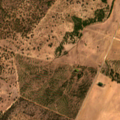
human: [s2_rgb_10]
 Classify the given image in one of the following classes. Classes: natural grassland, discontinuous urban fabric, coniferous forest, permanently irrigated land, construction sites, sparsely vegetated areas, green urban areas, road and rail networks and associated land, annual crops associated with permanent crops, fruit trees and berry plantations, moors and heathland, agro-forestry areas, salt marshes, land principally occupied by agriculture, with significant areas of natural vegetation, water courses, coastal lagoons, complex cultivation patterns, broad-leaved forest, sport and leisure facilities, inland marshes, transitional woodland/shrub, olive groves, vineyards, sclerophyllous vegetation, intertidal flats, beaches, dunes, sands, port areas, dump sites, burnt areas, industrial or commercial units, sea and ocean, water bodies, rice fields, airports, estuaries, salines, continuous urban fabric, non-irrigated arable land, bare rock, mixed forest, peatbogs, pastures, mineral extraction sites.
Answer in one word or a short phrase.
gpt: non-irrigated arable land, agro-forestry areas, broad-leaved forest, transitional woodland/shrub